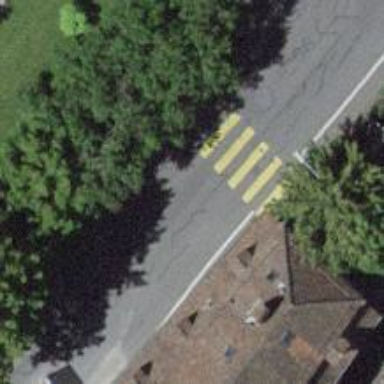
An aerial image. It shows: Steps on sett surface road.